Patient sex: M
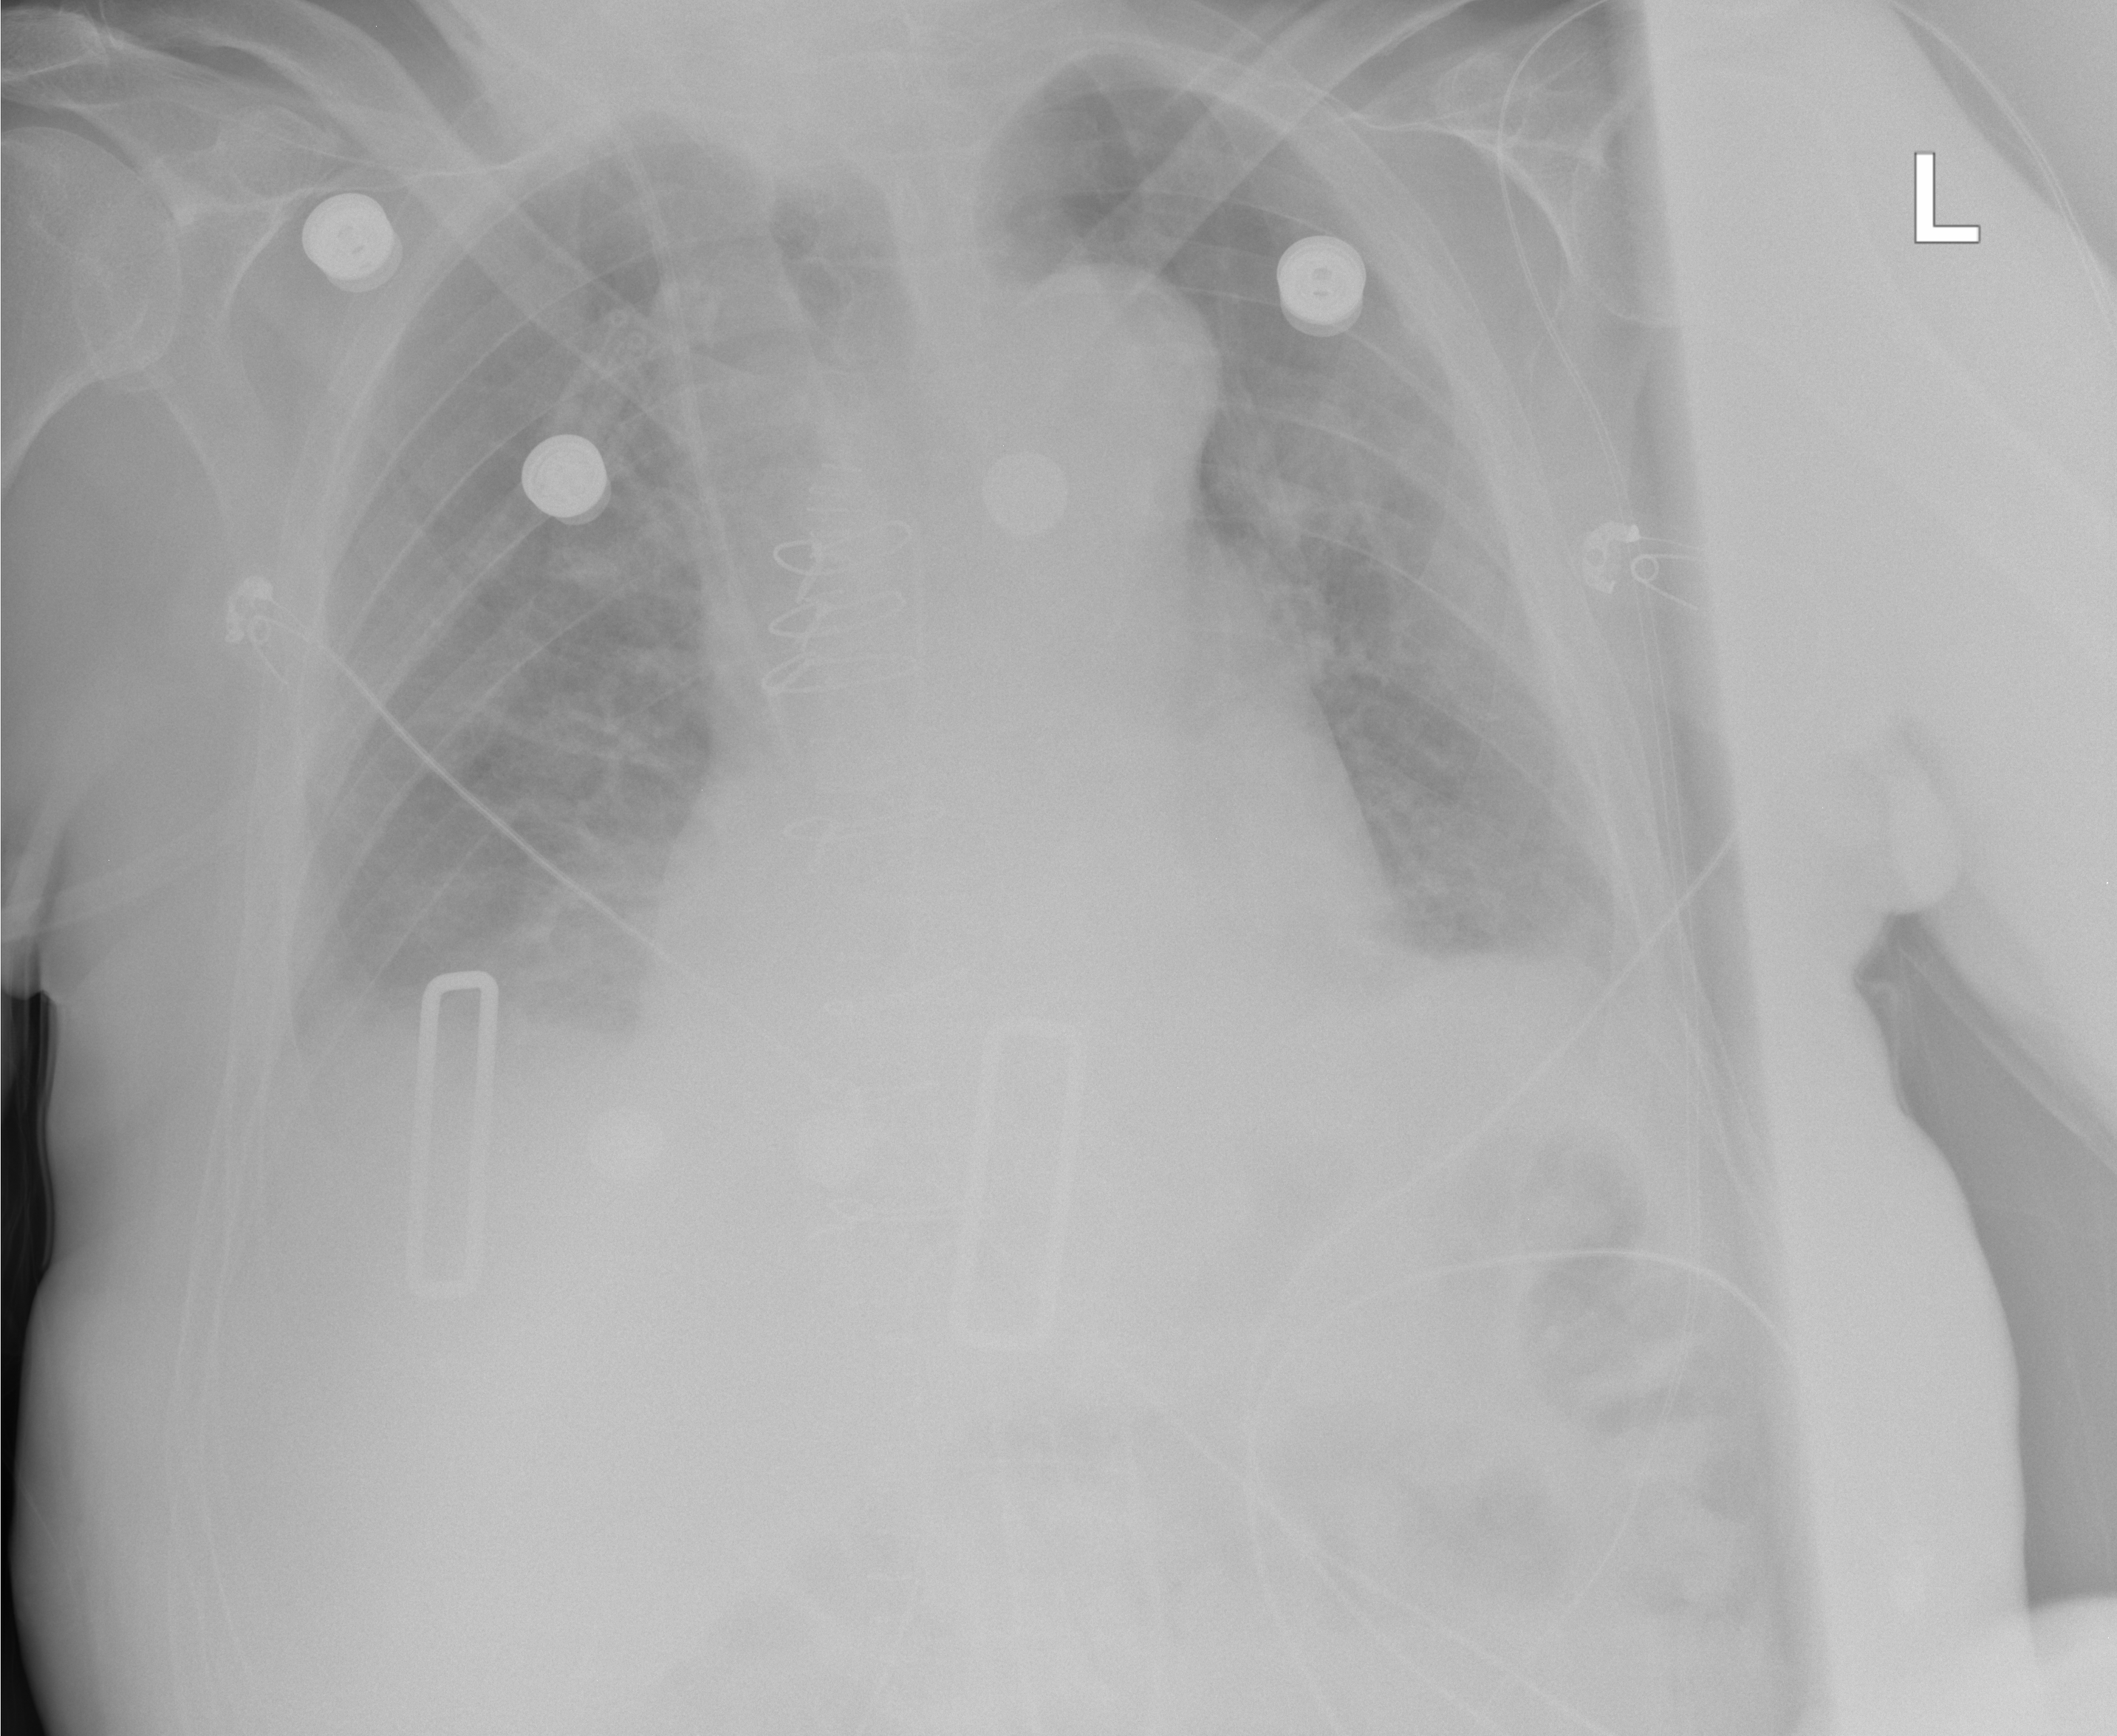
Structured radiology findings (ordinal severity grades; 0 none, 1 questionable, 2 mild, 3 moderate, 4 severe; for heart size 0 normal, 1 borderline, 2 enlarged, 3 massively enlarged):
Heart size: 2
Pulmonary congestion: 2
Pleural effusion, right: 2
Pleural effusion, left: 2
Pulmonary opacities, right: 0
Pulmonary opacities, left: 0
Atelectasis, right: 2
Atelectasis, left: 2